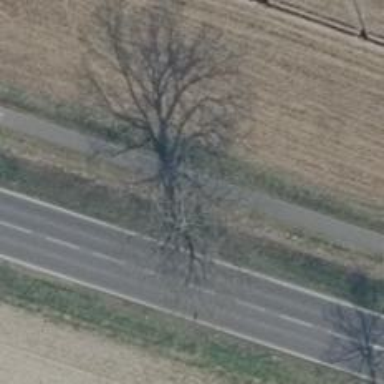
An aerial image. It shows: Row of broadleaved trees.